Question: Here's a SSCCE:
### test.pro
'''
QT += core gui network webkitwidgets widgets
TEMPLATE = app
TARGET = test
INCLUDEPATH += .
CONFIG += c++11
SOURCES += test.cpp
HEADERS += test.hpp
'''
### test.hpp
'''
#include <QMainWindow>
#include <QWebView>
class Window : public QMainWindow {
Q_OBJECT
public:
Window();
private:
QWebView* m_web;
private slots:
};
'''
### test.cpp
'''
#include <QApplication>
#include <QGridLayout>
#include "test.hpp"
Window::Window() :
QMainWindow() {
auto* w = new QWidget(this);
setCentralWidget(w);
auto* layout = new QGridLayout(centralWidget());
m_web = new QWebView(this);
layout->addWidget(m_web, 0, 0, 1, 3);
m_web->load(QUrl("http://www.hampsterdance.com/classics/originaldance.htm"));
}
int main(int argc, char *argv[]) {
QApplication a(argc, argv);
Window w;
w.show();
return a.exec();
}
'''
### Compile instructions:
'''
qmake test.pro
make
./test
'''
### Result

### Questions
My questions are: Is there a workaround or something to force QWebView to not display these garbled graphics? Am I doing something wrong in this example? Is this a known bug/issue?
### Environment
Tested and reproduced under Linux x64 using g++ 4.8.1 and Qt 5.0.2 and Windows XP using g++ 4.8.1 and Qt 5.1.1.
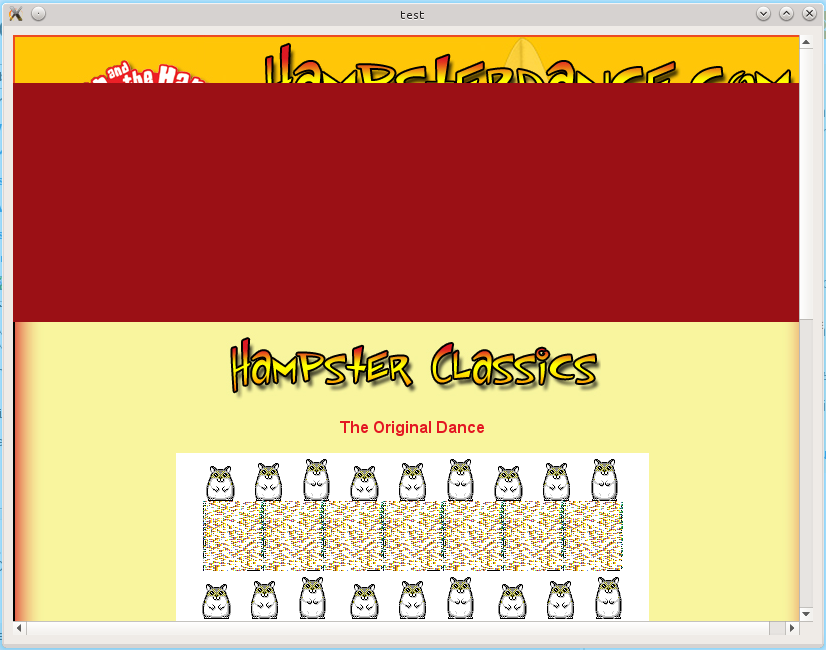
Answer: This is a <URL> which you can fix by updating your version to at least 5.2.
Unfortunately, 5.2 is not quite out yet, so I had to update to 5.2-rc1